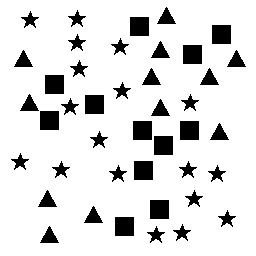
Squares: 12
Triangles: 12
Stars: 18
Total shapes: 42